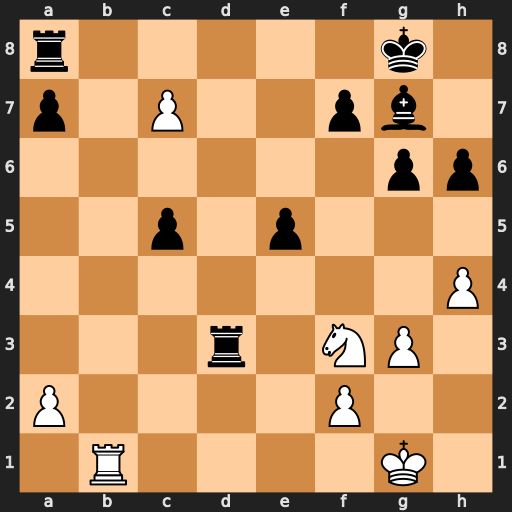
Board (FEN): r5k1/p1P2pb1/6pp/2p1p3/7P/3r1NP1/P4P2/1R4K1
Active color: w
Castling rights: -
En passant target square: -
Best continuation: Rb8+ Rxb8 cxb8=Q+